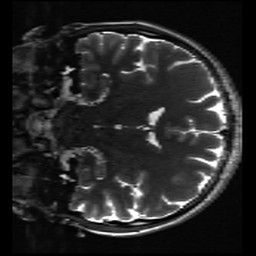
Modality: inplaneT2
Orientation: coronal